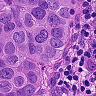
Metastatic tissue present: yes